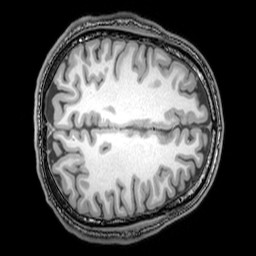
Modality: T1w
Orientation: axial
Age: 26
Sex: male
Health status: healthy
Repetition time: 0.081 s
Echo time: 0.037 s